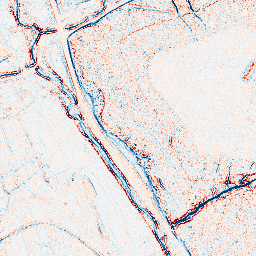
Category: edge_preserving
Decomposition family: bilateral
Decomposition parameters: d: 5
sigma_color: 25
sigma_space: 25
Upsampling method: quartic
Upsampling parameters: scale: 2
Upsampling scale: 2